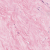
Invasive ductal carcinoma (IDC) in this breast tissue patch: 0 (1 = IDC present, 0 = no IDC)